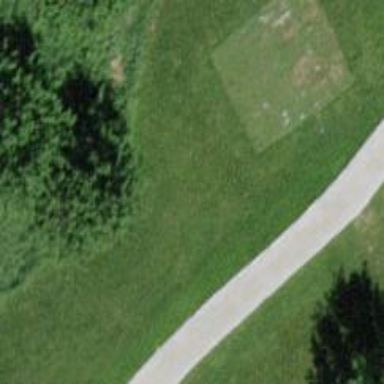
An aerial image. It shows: Golf tee area with grass surface.